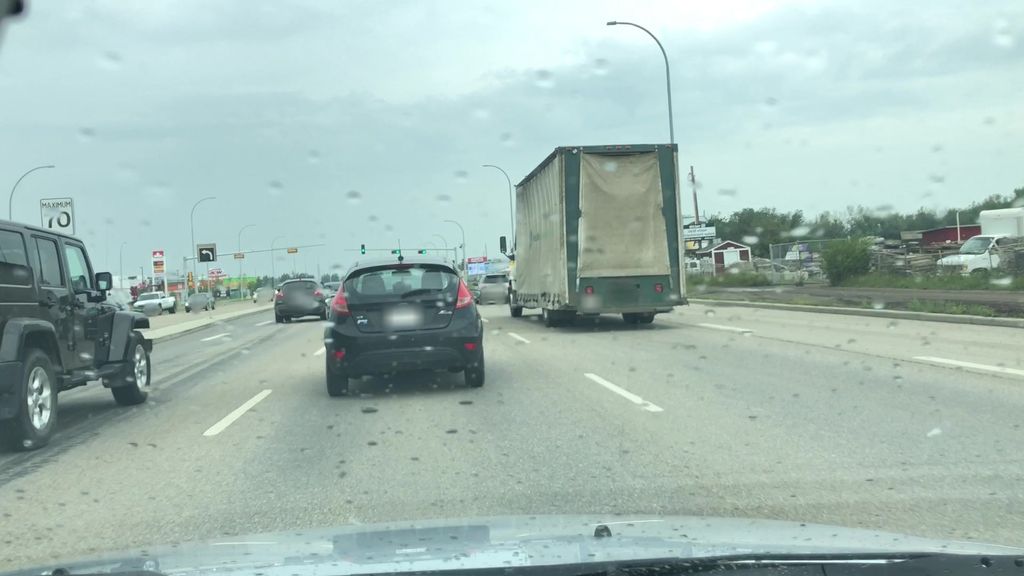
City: edmonton